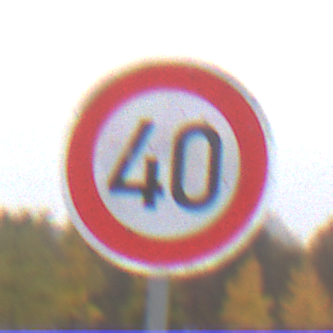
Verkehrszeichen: Geschwindigkeit40
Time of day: Midday
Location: Outdoor (Suburban)
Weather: Overcast
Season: NotSpecified
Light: Natural